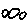
Label: circle